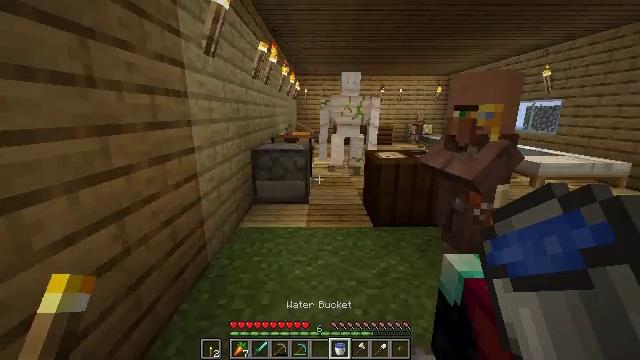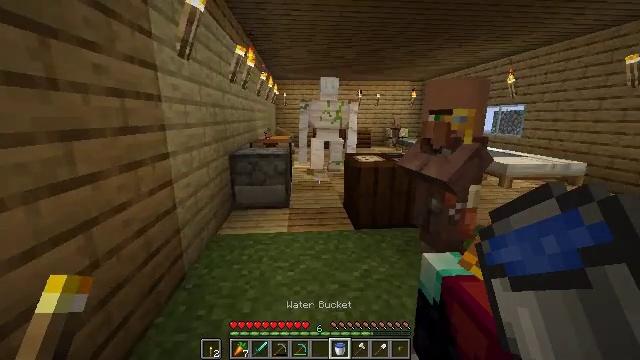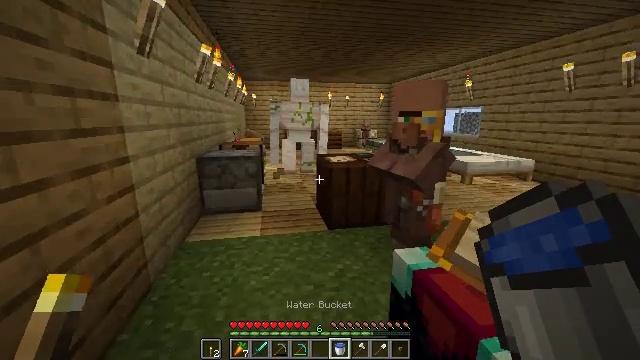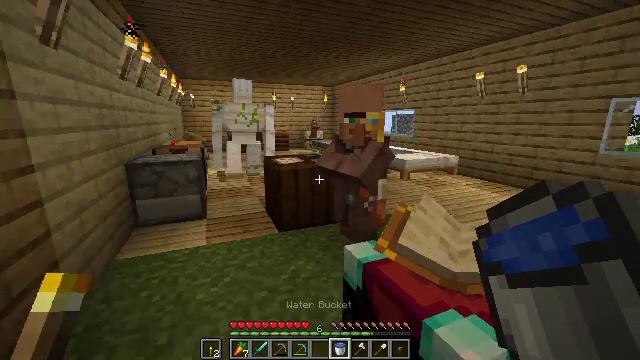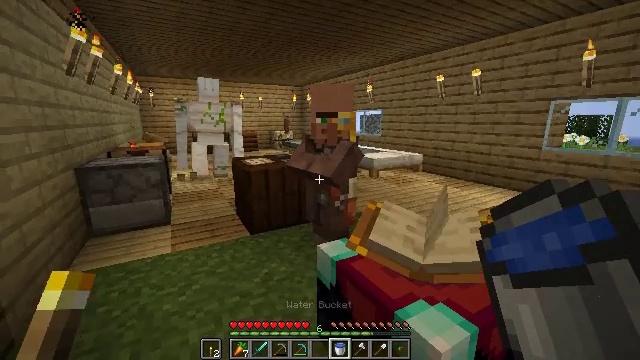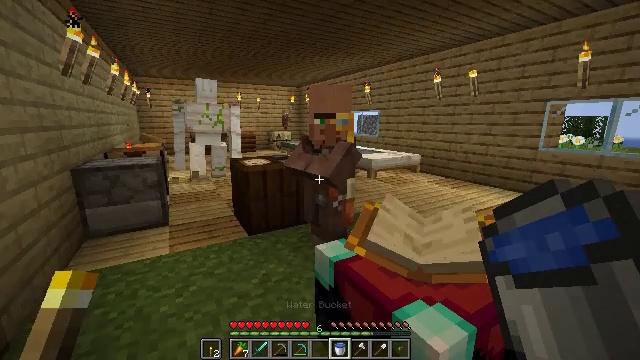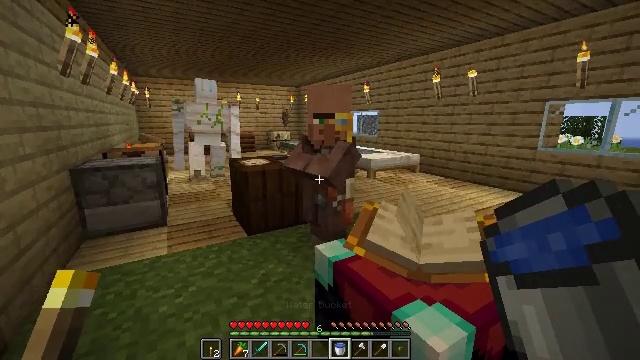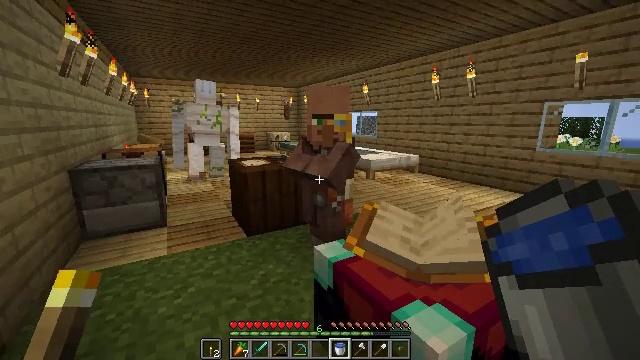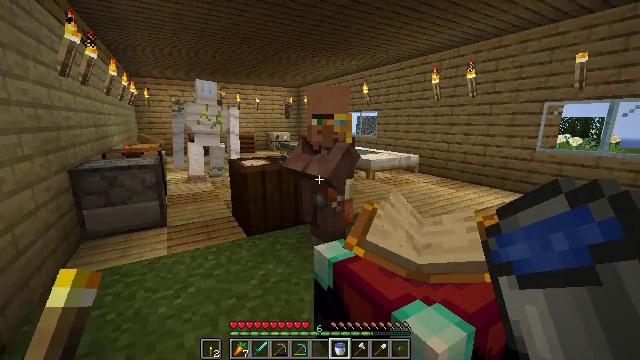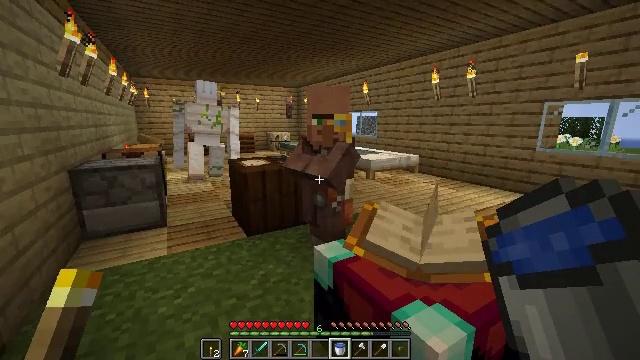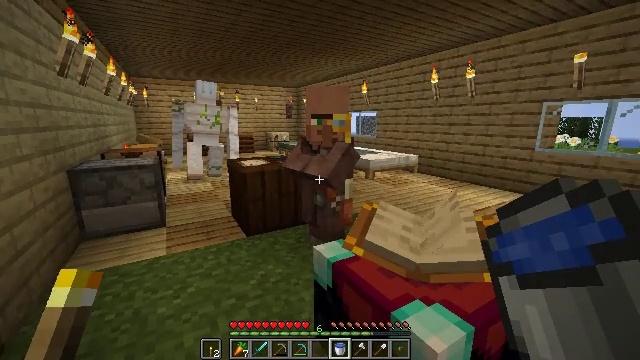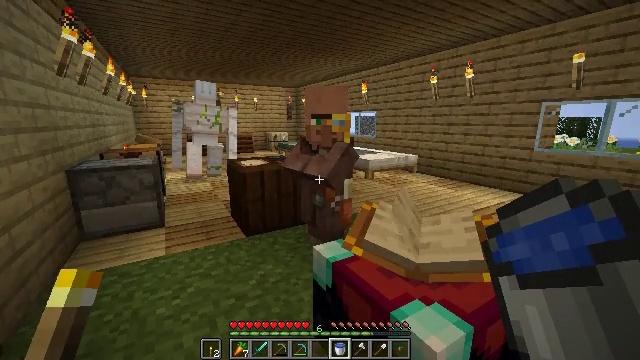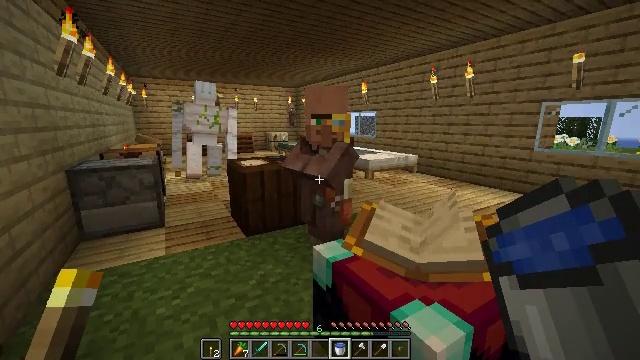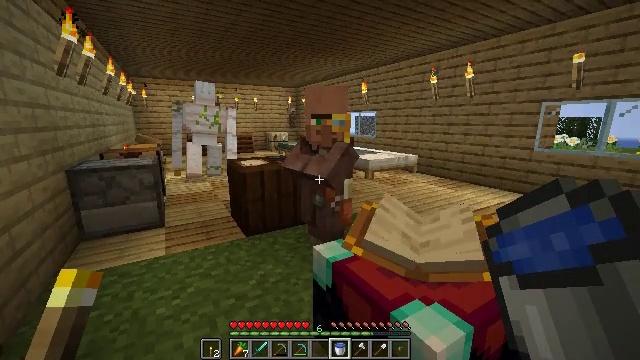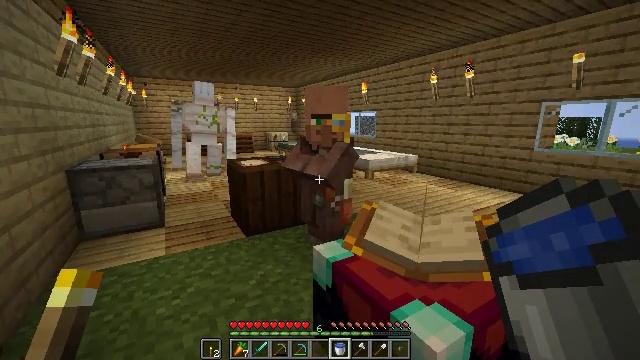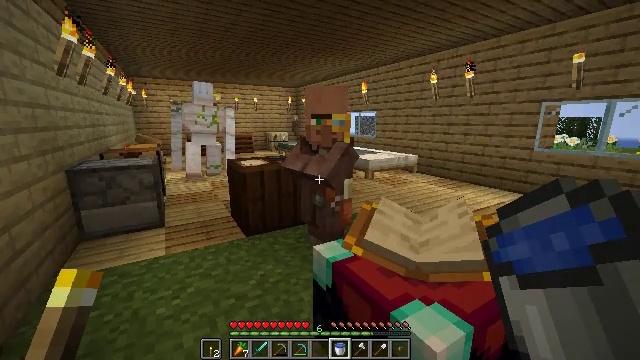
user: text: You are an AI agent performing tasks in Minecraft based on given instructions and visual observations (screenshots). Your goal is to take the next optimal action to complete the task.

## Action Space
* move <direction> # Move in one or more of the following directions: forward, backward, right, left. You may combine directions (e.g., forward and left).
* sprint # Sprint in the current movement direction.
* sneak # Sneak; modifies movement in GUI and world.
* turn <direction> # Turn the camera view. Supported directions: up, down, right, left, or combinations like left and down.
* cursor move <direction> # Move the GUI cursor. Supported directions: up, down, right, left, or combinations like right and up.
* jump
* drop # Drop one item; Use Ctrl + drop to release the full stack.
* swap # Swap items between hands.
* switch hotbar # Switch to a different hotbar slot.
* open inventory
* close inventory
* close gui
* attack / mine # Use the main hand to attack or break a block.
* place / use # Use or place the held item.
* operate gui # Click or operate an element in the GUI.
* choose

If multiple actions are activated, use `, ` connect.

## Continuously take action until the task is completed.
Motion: motion action
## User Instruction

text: Collect beetroots from the field.
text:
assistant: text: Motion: turn right
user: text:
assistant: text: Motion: turn right
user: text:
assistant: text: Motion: turn right
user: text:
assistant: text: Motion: turn right
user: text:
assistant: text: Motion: no_op
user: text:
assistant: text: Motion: no_op
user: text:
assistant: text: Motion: no_op
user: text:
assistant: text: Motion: no_op
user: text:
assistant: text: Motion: no_op
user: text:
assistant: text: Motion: no_op
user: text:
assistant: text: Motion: no_op
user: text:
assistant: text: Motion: no_op
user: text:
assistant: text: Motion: no_op
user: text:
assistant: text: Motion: no_op
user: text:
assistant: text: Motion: no_op
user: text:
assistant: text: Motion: no_op
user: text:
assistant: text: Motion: no_op
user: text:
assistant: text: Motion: no_op
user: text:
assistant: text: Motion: no_op
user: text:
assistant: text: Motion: no_op
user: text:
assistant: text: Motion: no_op
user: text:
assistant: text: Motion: no_op
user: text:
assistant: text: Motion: no_op
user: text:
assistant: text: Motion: no_op
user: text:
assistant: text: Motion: no_op
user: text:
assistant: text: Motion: no_op
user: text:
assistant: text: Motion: turn right
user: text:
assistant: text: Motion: turn right
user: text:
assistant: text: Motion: turn right
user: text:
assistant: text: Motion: turn right